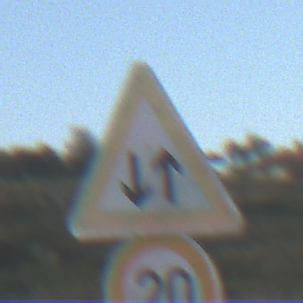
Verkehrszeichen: Gegenverkehr
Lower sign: Geschwindigkeit20
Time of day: SunriseSunset
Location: Outdoor (RoadRail)
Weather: PartlyCloudy
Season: NotSpecified
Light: Natural